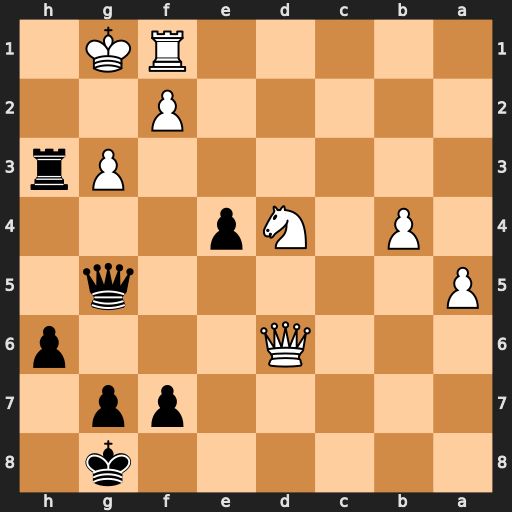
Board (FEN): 6k1/5pp1/3Q3p/P5q1/1P1Np3/6Pr/5P2/5RK1
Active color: b
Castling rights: -
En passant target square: -
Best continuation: Qh5 Qd8+ Kh7 Qh4 Rxh4